Question: I'm having an issue where the gray overlay that's automatically put over my UISearchDisplayController when the keyboard is shown doesn't always fully cover the table area (you can see the white on the bottom in the picture below). This doesn't always happen but it's frequent enough that it's annoying. Anyone know what's going on? Thanks.

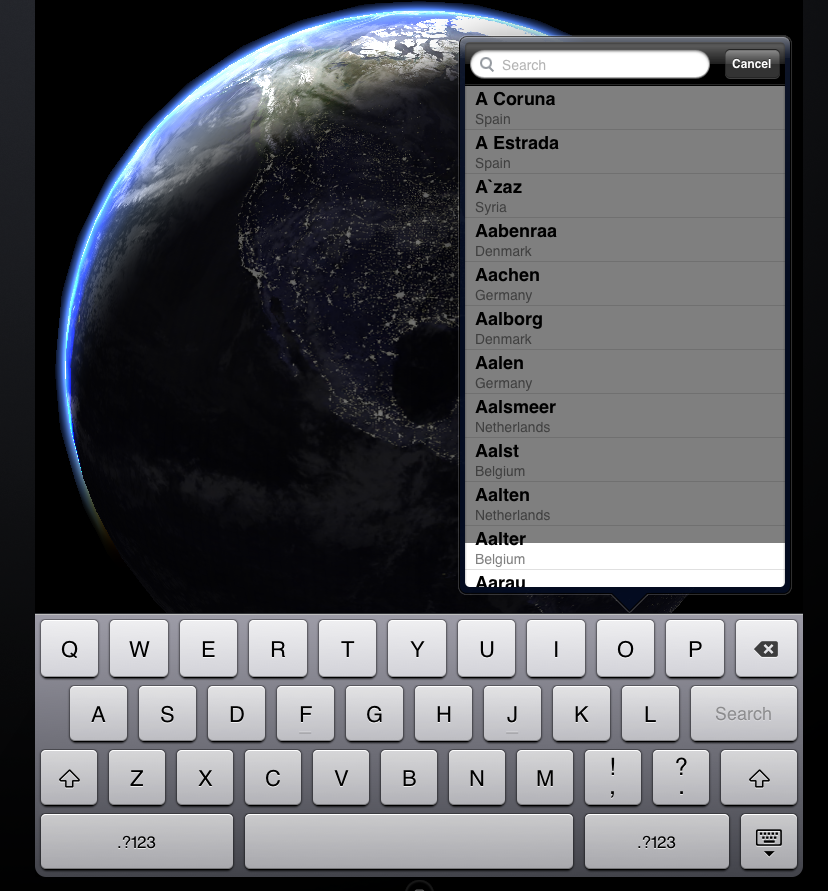
Answer: I believe this is a bug in Apple's code. Having worked extensively with UIPopoverControllers, I have found that there are many occasions in which a popover becomes confused as to whether or not it has a navigation bar when performing sizing calculations.
I am confident that if you measure the height of the white box you will find that it is exactly 37 pixels: the height of a navigation bar in a popover. (Navigation bars in popovers are not 44 pixels high like most navigation controllers since they are embedded into the popover's border.)
If you were able to access the gray overlay and manually resize it you could account for the height of the navigation bar or lack thereof. Unfortunately you are in a bit of a bind since the overlay is controlled by the search bar.
My suggestion would be to try to get the popover to recompute the size of its contents after it appears or is resized. I use this pattern when dynamically resizing a UIPopover containing a navigation bar when it appears:
'''
// UIViewController subclass with a navigation bar which is displayed in a popover
// _popoverController is a (unretained) pointer to the UIPopoverController in which this view controller is displayed
- (void)viewDidLoad
{
[self.view sizeToFit];
CGSize newSize; // Dynamically computed based on popover contents
self.contentSizeForViewInPopover = newSize;
newSize.height += 37; // Account for popover navigation bar
[_popoverController setPopoverContentSize:size animated:YES];
}
'''
I don't know how much this answer will help, but I hope it will at least give you a push in the right direction.